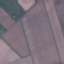
Land use / land cover class: AnnualCrop